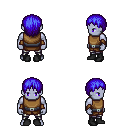
a pixel art fantasy rpg character, male body template, dark elf, purple skin, leather chest armor, metal pants, blue plain hairstyle, cloth bracers, black shoes, four views (front, back, left, right), 2x2 character sprite sheet, small pixel art, hard edges, no anti-aliasing